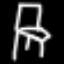
Label: chair